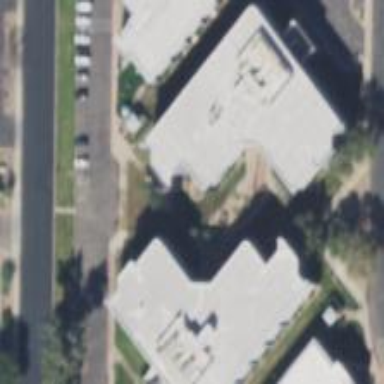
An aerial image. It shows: Commercial building.